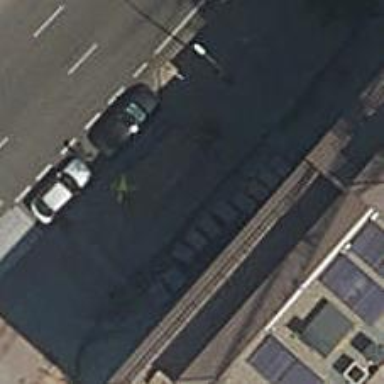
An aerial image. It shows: Bus stop with platform for public transport.